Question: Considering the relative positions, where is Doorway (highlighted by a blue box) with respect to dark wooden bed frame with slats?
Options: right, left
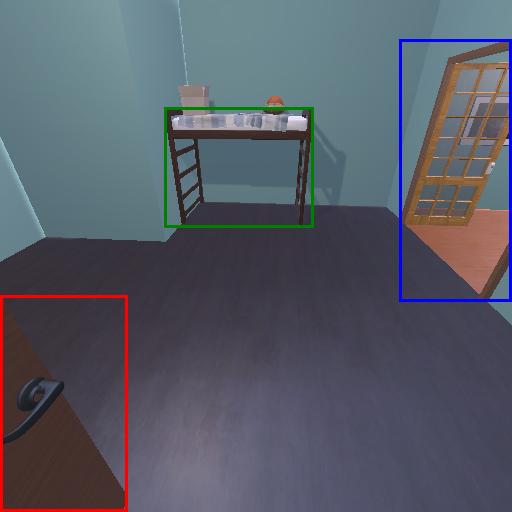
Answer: right